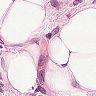
Metastatic tissue present: yes